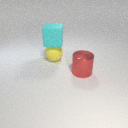
large red metal cylinder to the right of large yellow rubber sphere